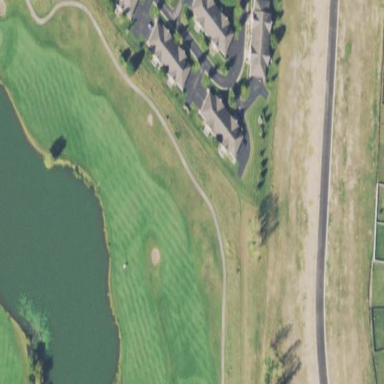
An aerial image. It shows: Meadow used as golf rough.